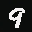
Label: 9